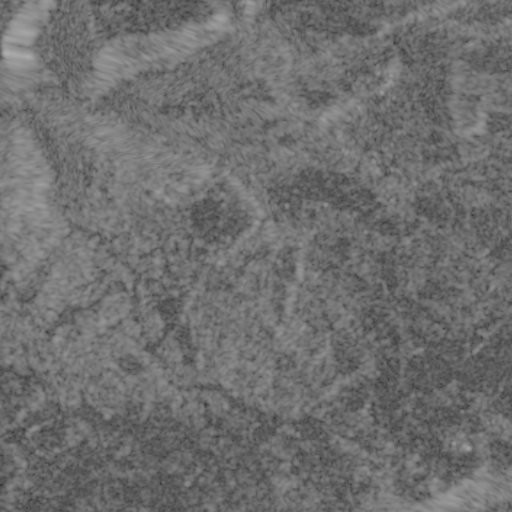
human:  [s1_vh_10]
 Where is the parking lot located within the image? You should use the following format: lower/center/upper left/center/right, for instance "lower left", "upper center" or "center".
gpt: The parking lot is located in the upper right of the image.
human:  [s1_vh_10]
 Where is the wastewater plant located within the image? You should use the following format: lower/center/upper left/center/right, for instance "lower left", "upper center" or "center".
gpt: The wastewater plant is located in the upper center of the image.
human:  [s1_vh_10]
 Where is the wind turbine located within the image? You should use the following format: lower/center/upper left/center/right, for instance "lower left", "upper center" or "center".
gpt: The wind turbine is located in the center of the image.
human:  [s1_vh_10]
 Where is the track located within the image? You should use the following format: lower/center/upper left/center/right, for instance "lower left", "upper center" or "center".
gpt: There is no track in the image.

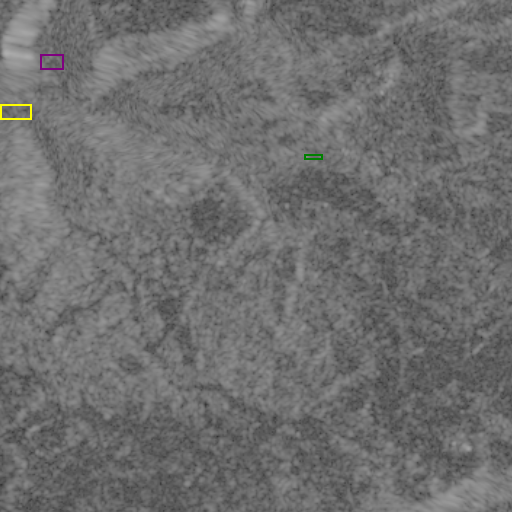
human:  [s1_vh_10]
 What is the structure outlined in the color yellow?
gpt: The structure outlined in yellow is a crop field.
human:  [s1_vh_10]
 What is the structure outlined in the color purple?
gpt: The structure outlined in purple is a park.
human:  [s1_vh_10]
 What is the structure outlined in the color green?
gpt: The structure outlined in green is a wastewater plant.
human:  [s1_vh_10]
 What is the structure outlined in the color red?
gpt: There is no red outline.